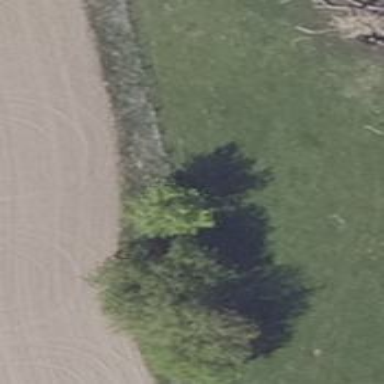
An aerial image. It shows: Deciduous broadleaved tree.